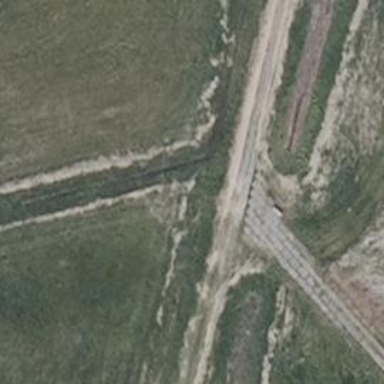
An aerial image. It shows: Grass track with grade5 track type.